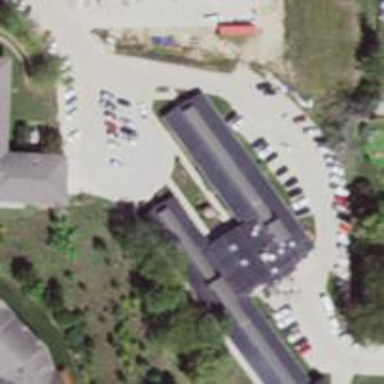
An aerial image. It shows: Nursing home.